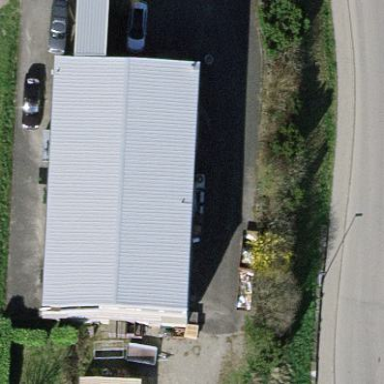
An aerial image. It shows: Building with gabled roof.